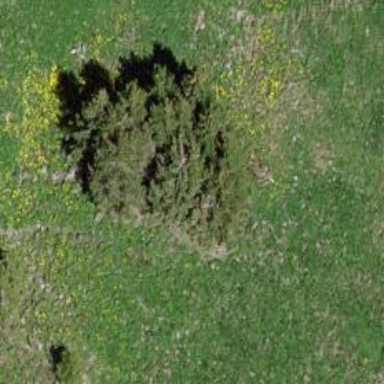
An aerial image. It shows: Needle-leaved tree in its natural environment.